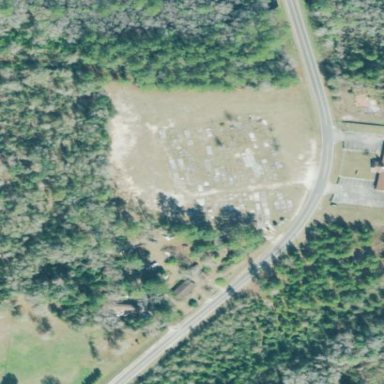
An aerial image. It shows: Graveyard used as cemetery.